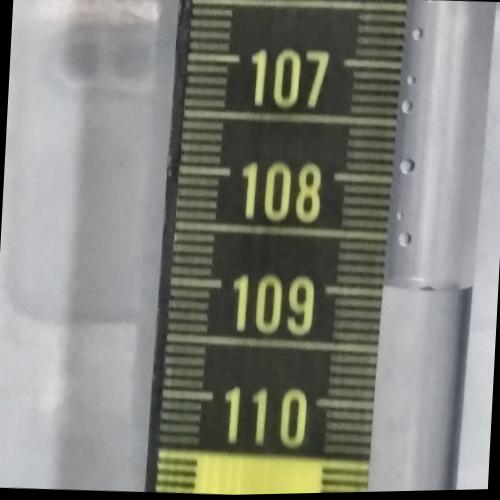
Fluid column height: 109.0 cm